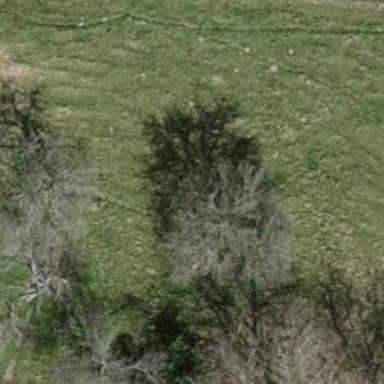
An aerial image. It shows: Beautiful tree in nature.